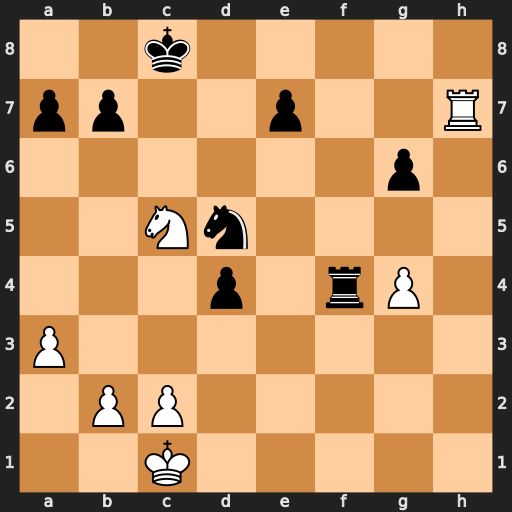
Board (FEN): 2k5/pp2p2R/6p1/2Nn4/3p1rP1/P7/1PP5/2K5
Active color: w
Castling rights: -
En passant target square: -
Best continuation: Rh8+ Kc7 Ne6+ Kd6 Nxf4